Interaction volume radius: 5 \u00c5
Interaction volume height: 40 \u00c5
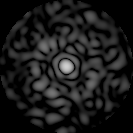
Disorder parameter: 0.8343